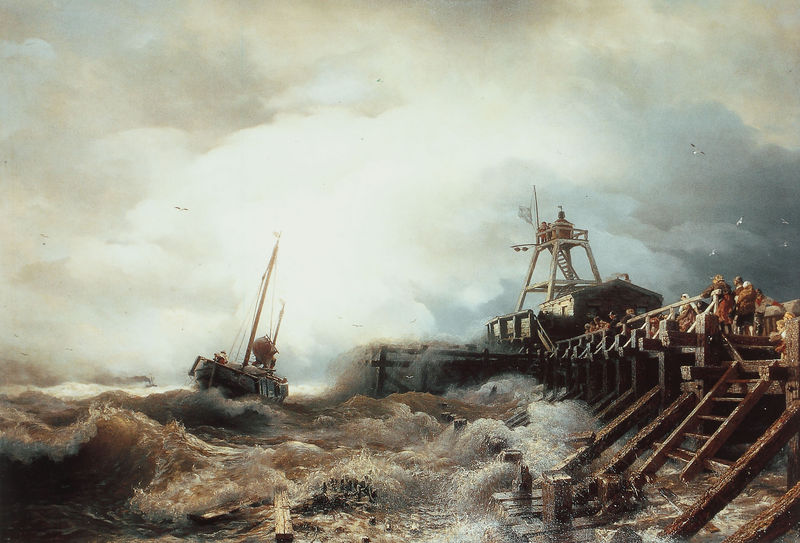
Titel: Sturm an der Mole (Landung im rettenden Hafen bei Sturm)
Künstler: Andreas Achenbach
Institution: Krefeld, Privatbesitz
Schlagwörter: gemälde, meer, vogel, wasser, wolken, menschen, see, ufer, braun, grau, holz, männer, brücke, hütte, turm, gischt, schiff, segelboot, wellen, fahne, damm, hafen, masten, schaum, brandung, flut, möwe, pier, schiffbruch, seenot, seestück, steg, sturm, sturmflut, unwetter, balken, stufen, gerüst, mole, kran, dramatik, anlegestelle, leuchtfeuer, brückenbau